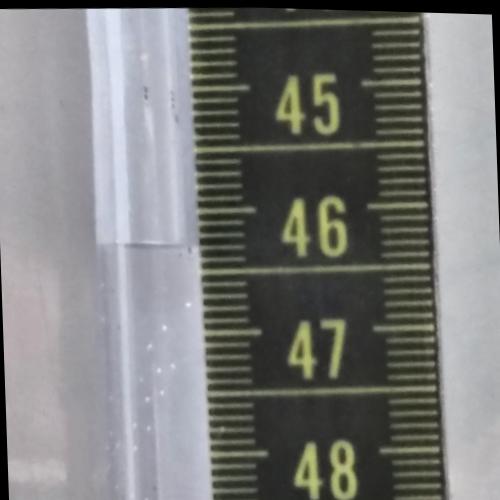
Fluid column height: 46.3 cm